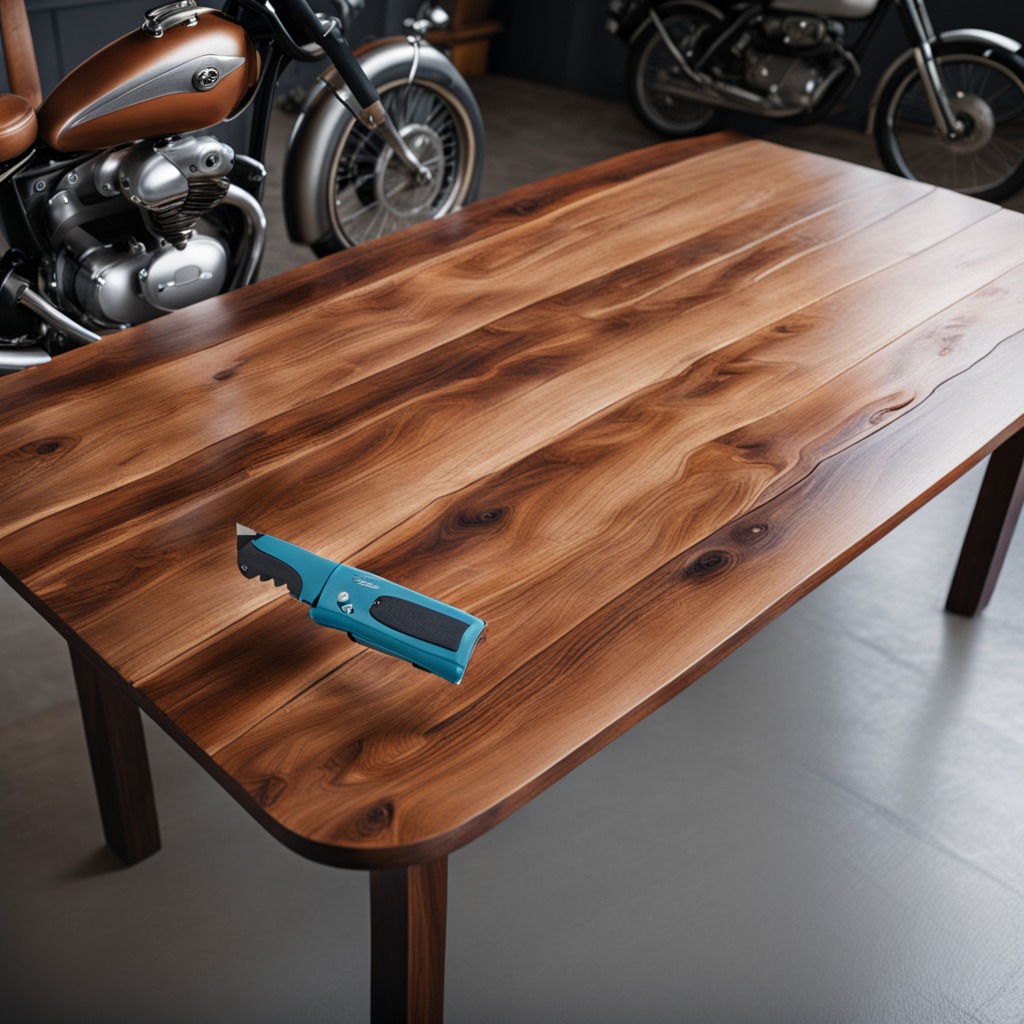
A utility knife is lying on the wooden table in a vintage motorcycle garage.